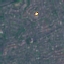
Land use / land cover class: Residential